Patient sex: F
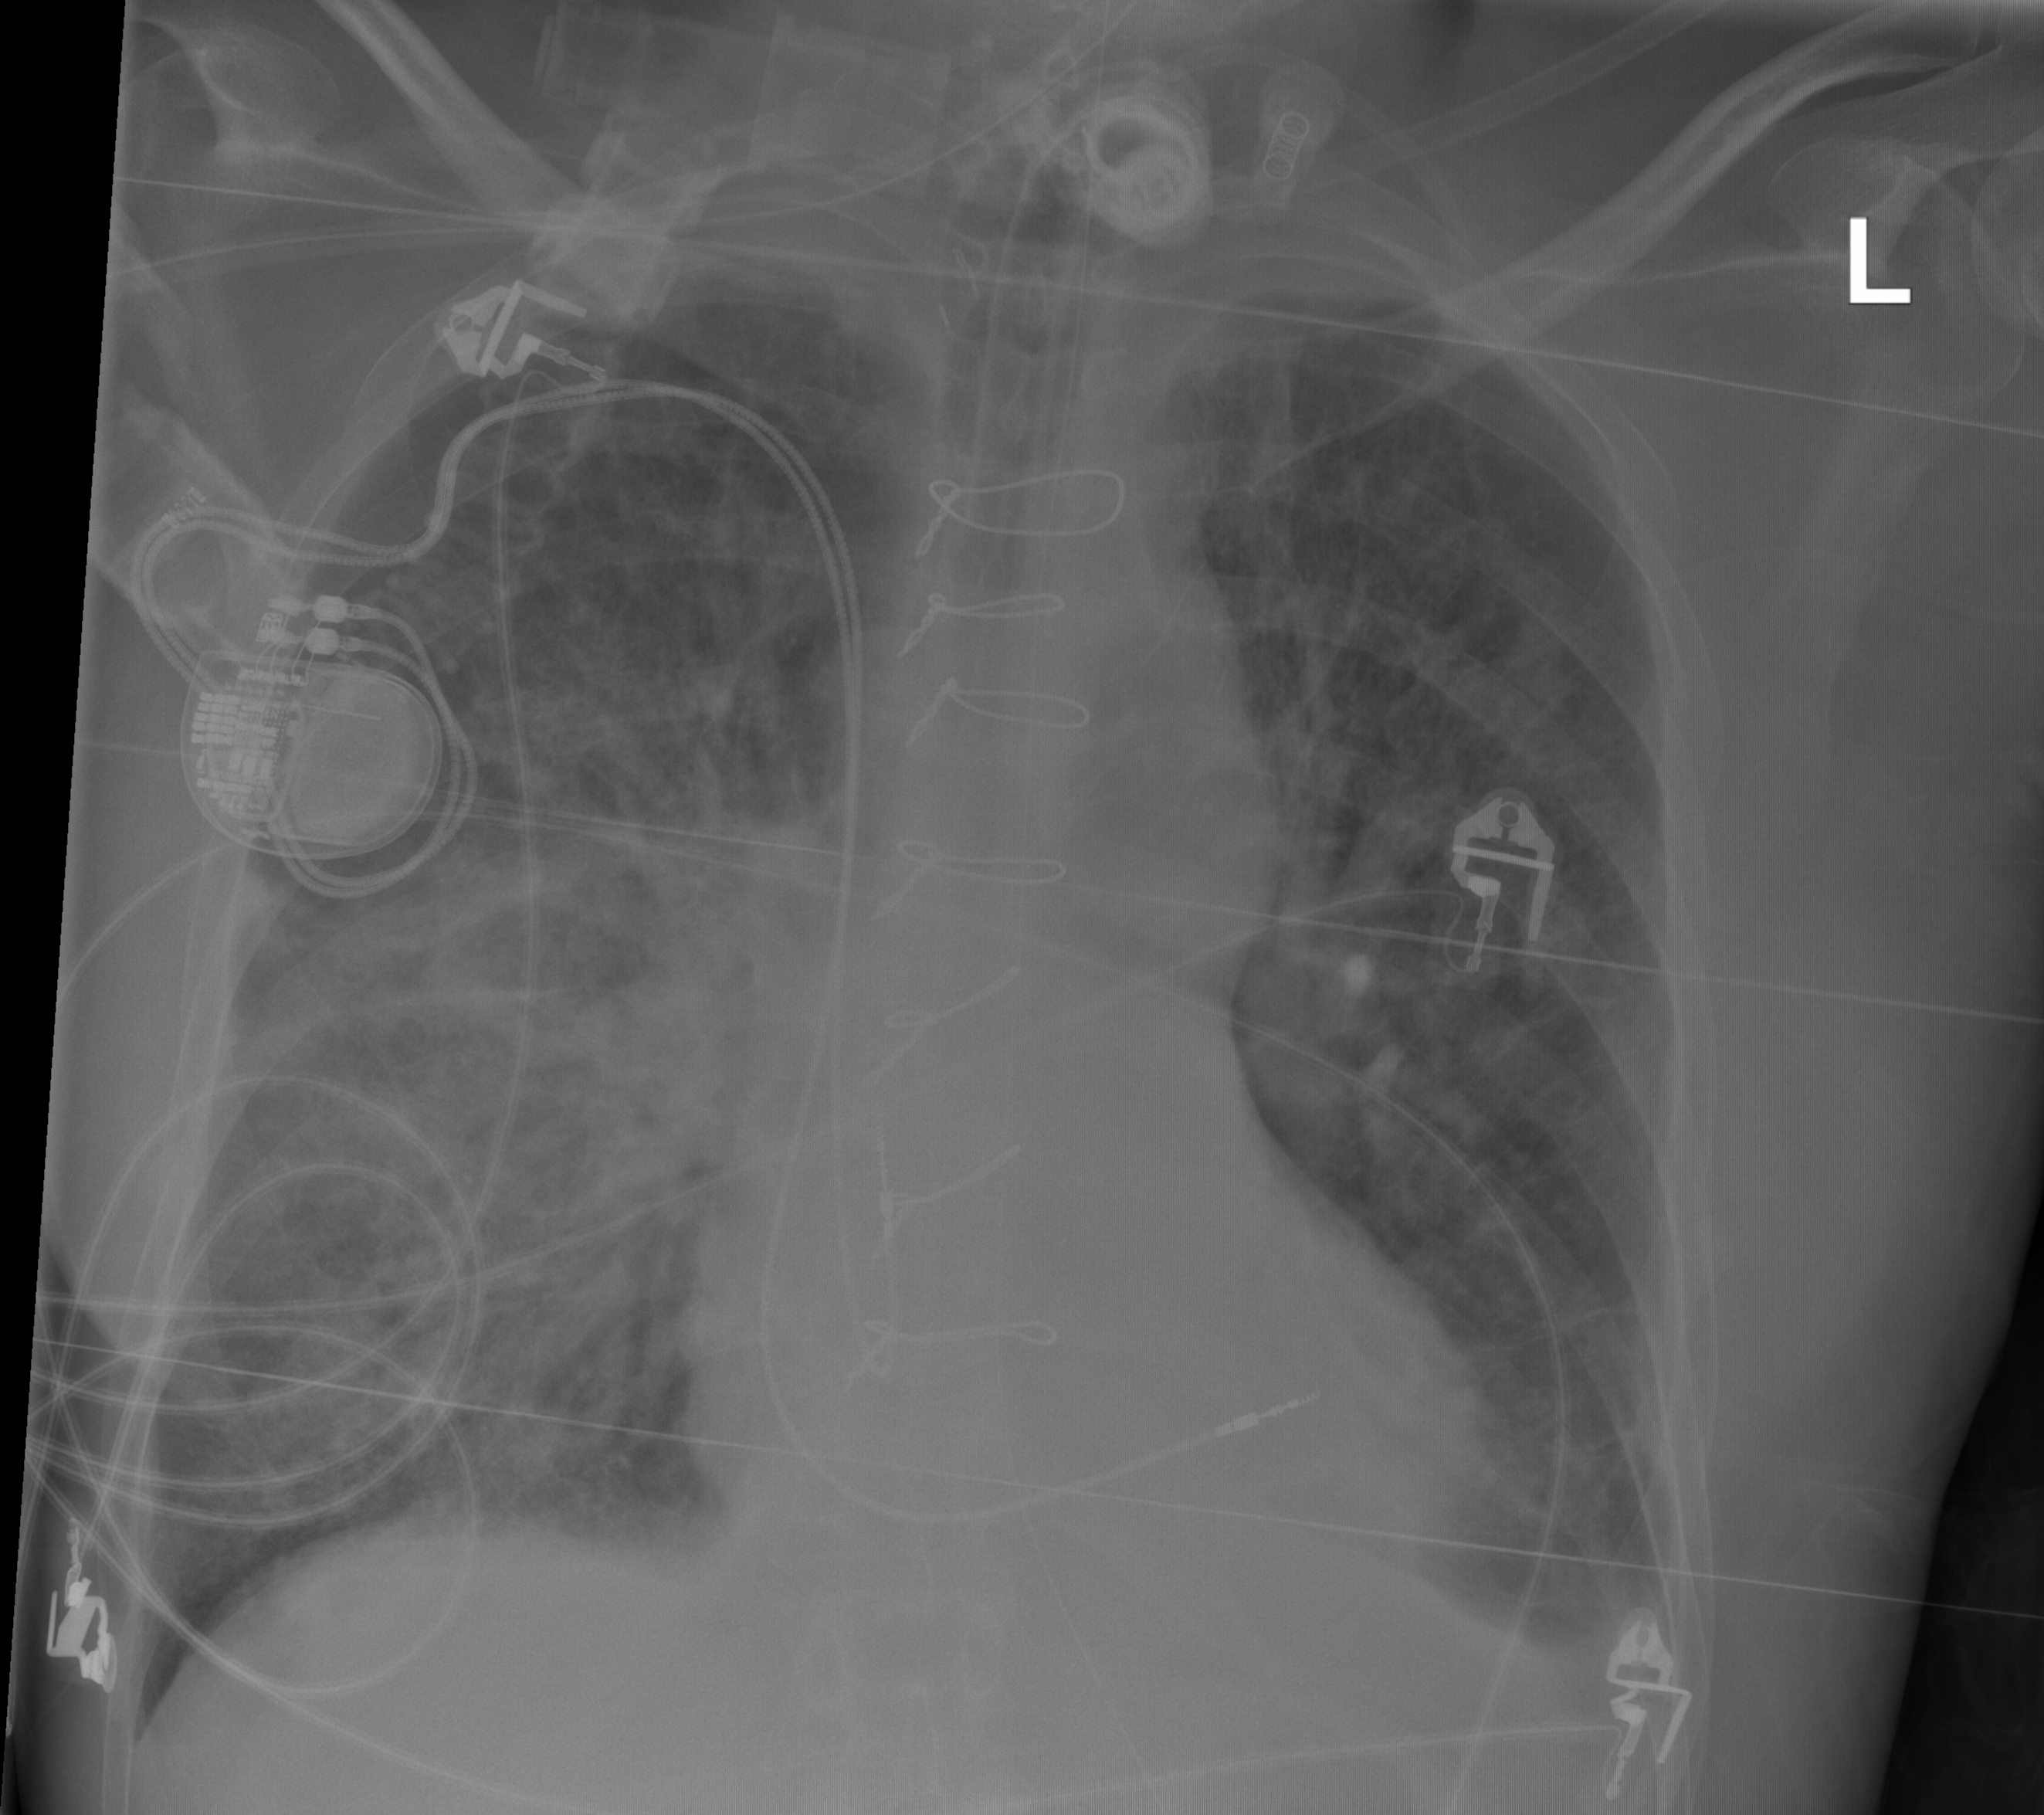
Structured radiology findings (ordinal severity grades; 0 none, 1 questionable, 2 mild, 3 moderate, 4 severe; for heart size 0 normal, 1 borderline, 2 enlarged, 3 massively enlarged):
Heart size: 2
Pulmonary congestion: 3
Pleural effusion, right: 0
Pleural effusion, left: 2
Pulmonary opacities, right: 3
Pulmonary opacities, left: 2
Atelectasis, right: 2
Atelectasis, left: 2